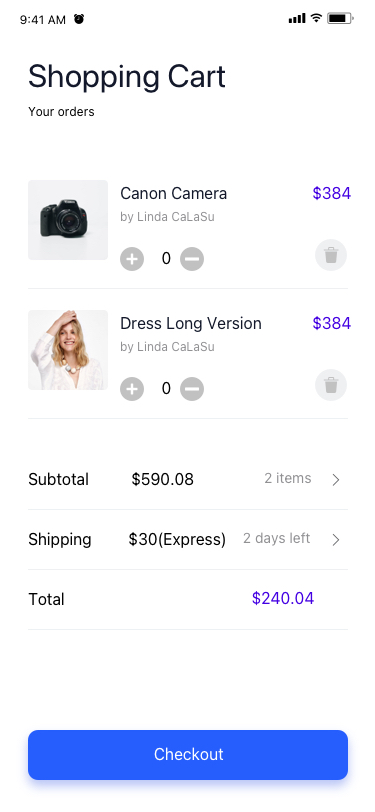
Text in this UI design:
Shopping Cart
Your orders
Canon Camera
$384
by Linda CaLaSu
0
Dress Long Version
$384
by Linda CaLaSu
0
Subtotal
$590.08
2 items
Shipping
$30(Express)
2 days left
Total

3 items
$240.04
Checkout
9:41 AM